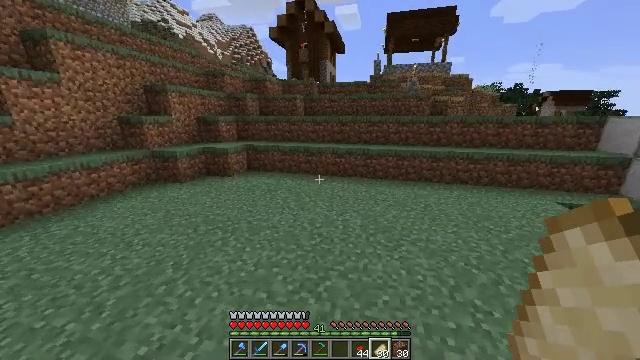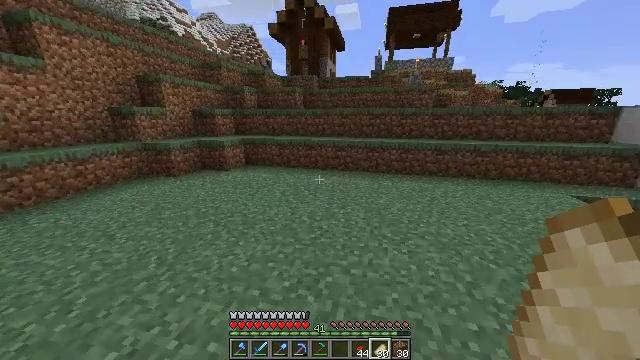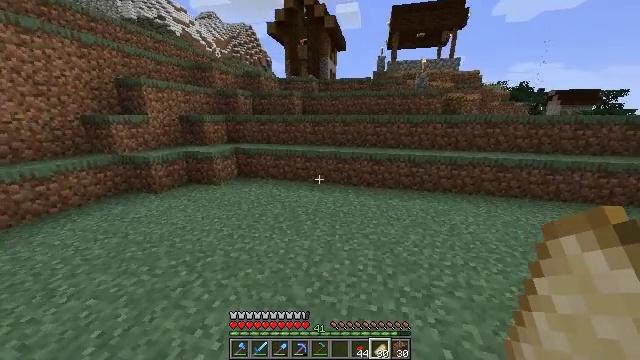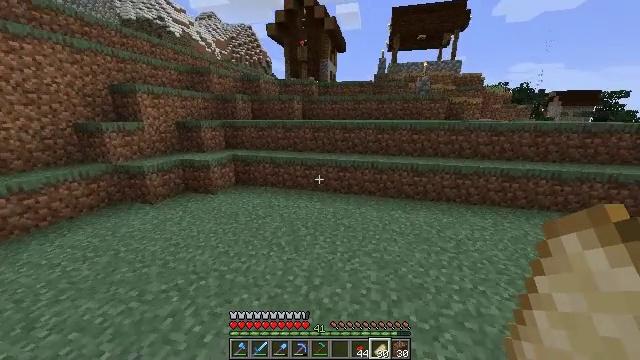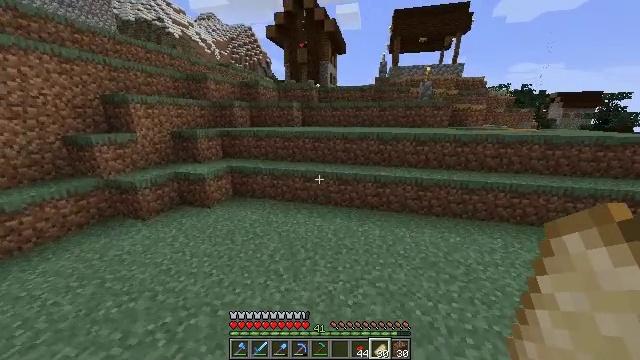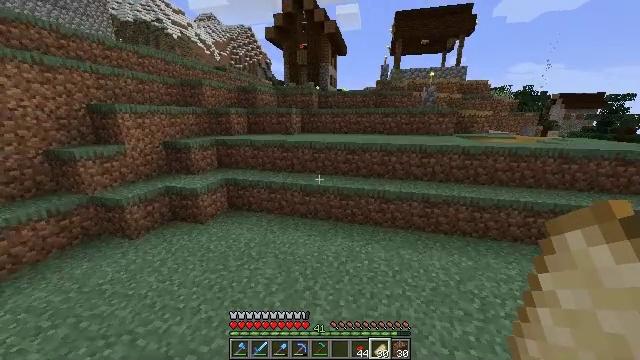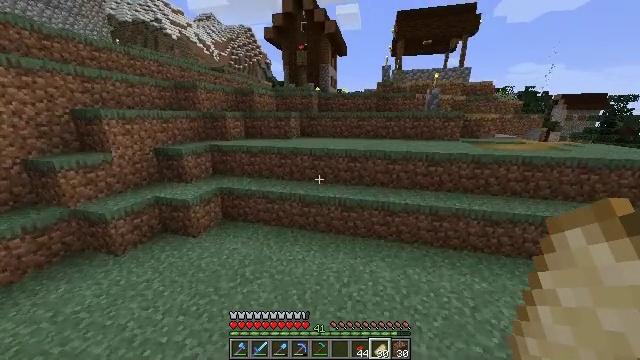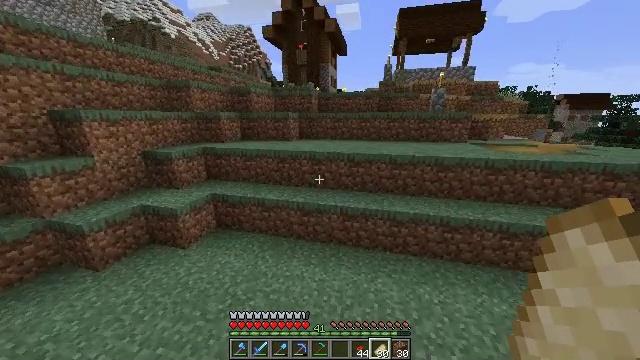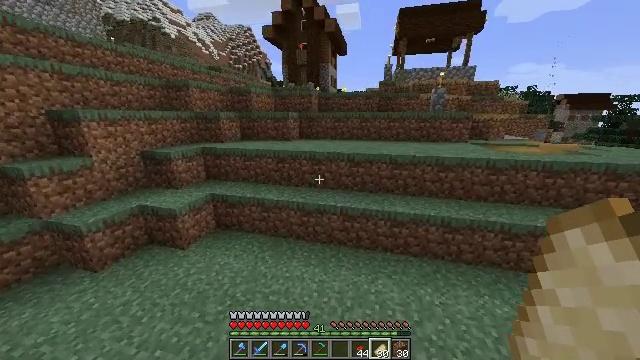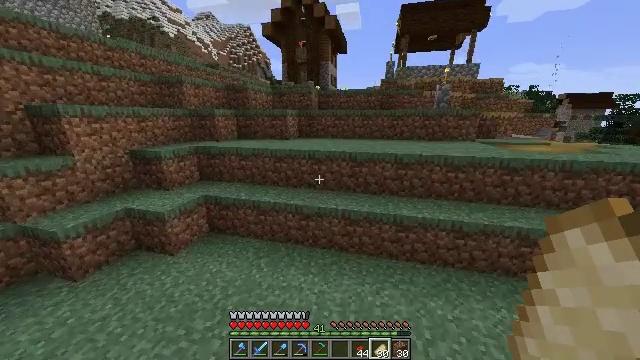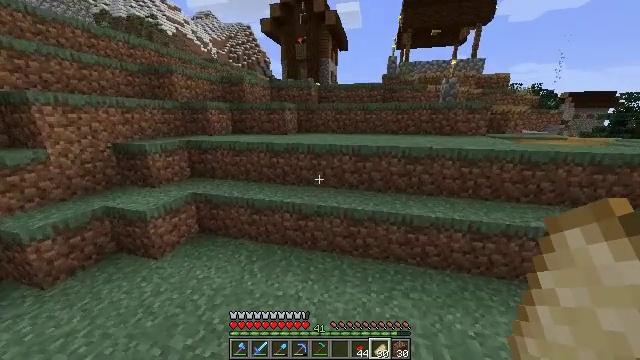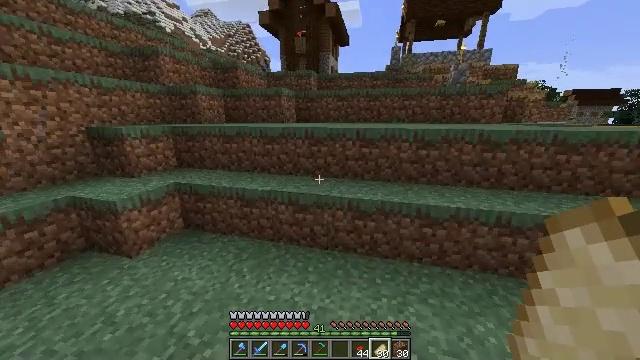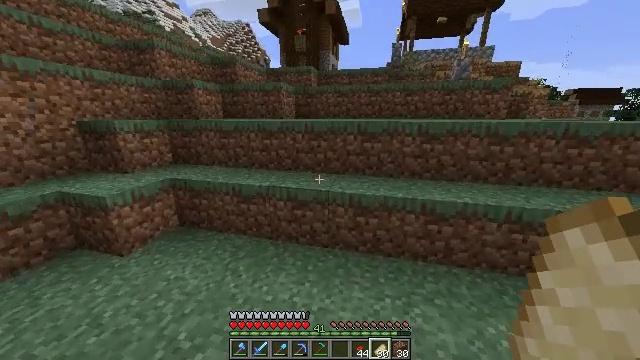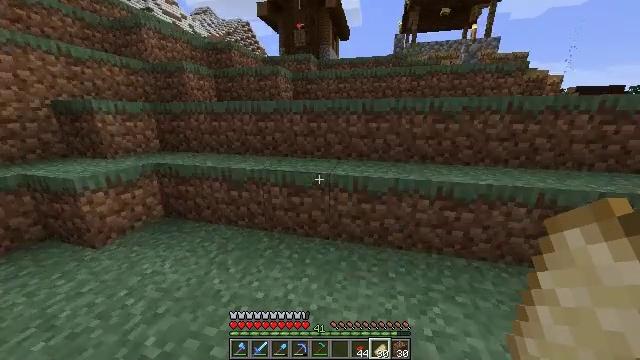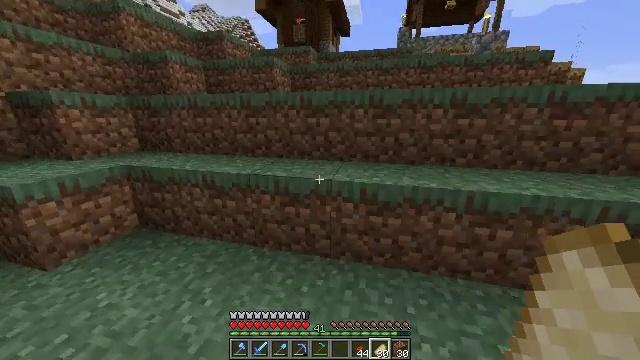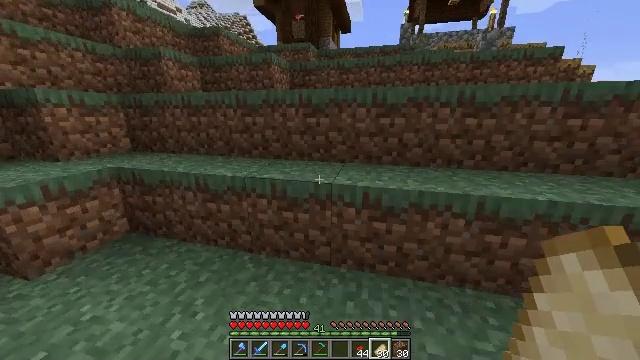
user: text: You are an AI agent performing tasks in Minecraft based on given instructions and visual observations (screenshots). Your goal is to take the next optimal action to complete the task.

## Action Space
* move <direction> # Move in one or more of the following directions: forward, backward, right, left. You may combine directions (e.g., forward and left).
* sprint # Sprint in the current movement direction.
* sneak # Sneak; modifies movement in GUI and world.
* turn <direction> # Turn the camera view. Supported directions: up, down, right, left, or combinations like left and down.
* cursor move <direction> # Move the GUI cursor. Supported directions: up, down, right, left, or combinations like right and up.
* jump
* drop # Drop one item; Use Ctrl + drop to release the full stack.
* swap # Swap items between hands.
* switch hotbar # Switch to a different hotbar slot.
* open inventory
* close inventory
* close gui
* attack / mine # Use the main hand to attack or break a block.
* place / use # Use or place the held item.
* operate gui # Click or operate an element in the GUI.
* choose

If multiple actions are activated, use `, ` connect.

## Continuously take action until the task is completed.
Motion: motion action
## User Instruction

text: Break the cartography table.
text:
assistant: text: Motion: move forward, jump
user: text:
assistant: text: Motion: move forward, jump
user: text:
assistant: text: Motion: move forward, jump
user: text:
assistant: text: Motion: move forward, jump
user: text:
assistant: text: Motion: move forward, jump
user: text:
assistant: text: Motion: move forward, jump
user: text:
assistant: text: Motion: move forward, jump
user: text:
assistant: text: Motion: move forward, jump
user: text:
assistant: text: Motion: move forward
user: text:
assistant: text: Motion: move forward
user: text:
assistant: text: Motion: move forward
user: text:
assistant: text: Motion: move forward
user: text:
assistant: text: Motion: move forward
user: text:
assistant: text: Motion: no_op
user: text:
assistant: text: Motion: no_op
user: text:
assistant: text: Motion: no_op
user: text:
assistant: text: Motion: no_op
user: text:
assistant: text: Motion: no_op
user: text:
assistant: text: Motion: no_op
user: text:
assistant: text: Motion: no_op
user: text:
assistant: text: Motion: no_op
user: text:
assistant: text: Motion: no_op
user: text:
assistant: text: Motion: no_op
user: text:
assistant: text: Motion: no_op
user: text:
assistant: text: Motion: no_op
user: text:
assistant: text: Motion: no_op
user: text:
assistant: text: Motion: no_op
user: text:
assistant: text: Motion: no_op
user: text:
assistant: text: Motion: no_op
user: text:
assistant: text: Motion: no_op